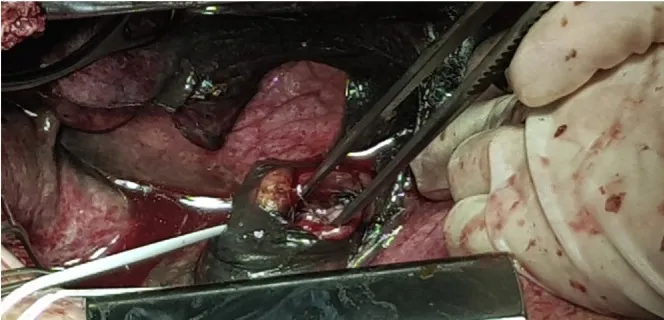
Emergent left thoracotomy. . A. Debridement and drainage of the pleural space and mediastinum.
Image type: medical_photograph (other_medical_photograph)